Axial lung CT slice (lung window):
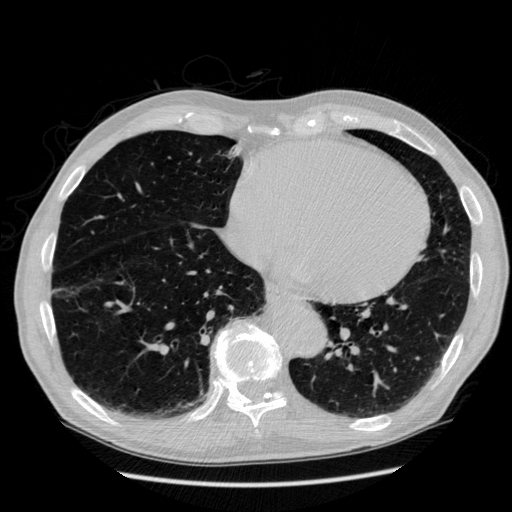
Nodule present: no